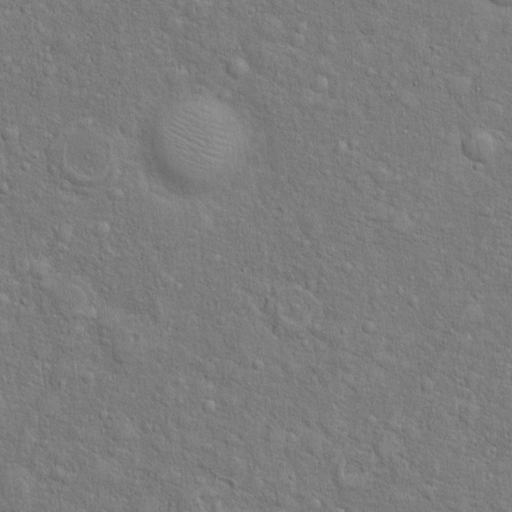
Classes present: Background